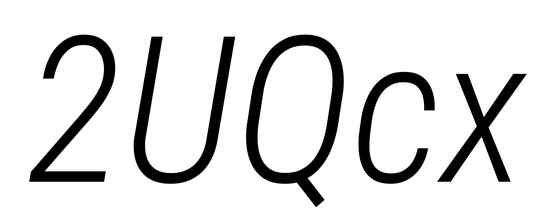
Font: Roboto-Italic_Condensed_Light_Italic